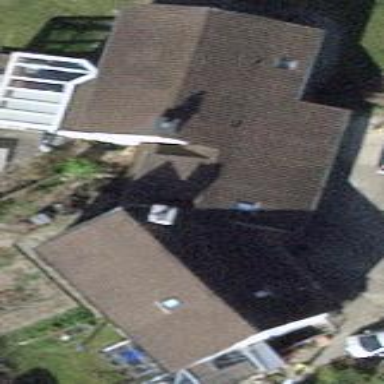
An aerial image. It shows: Semidetached house.